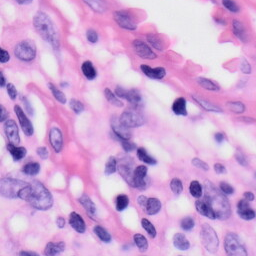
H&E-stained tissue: Skin